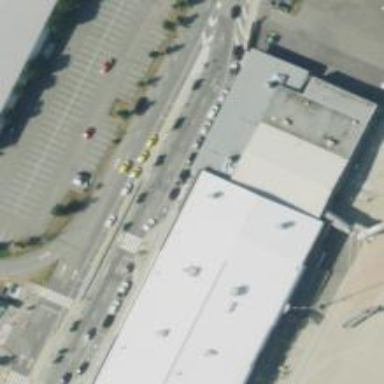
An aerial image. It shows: Car rental facility.